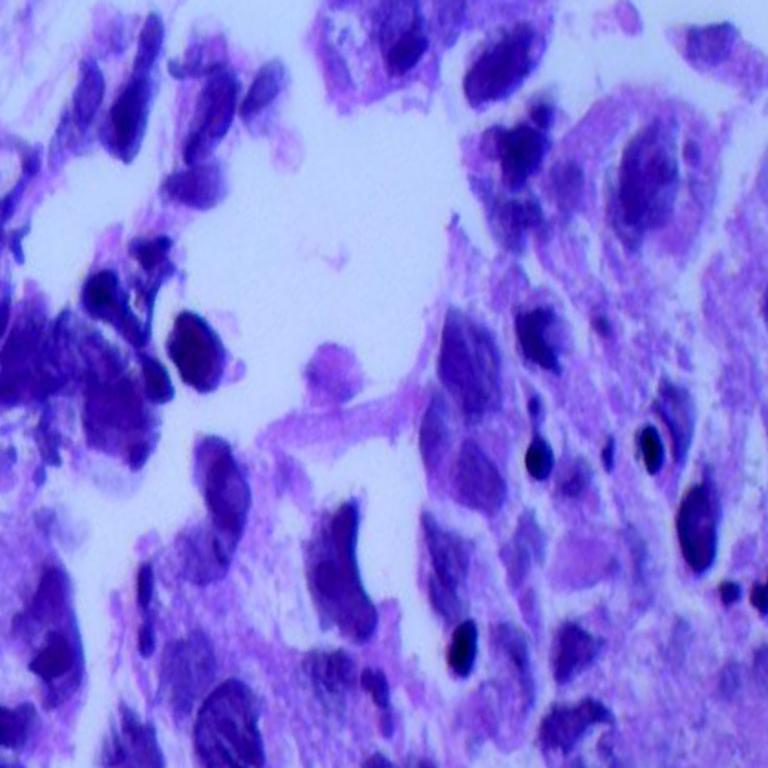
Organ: lung
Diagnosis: adenocarcinomas